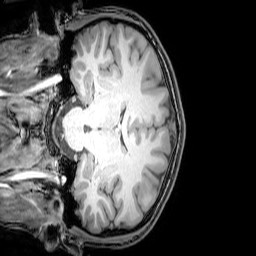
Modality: T1w
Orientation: coronal
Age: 21
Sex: male
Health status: healthy
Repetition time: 0.081 s
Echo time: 0.037 s